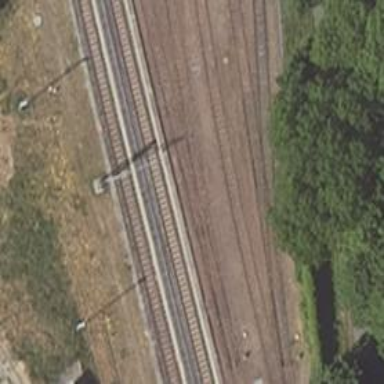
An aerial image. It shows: Railway yard used for servicing trains.